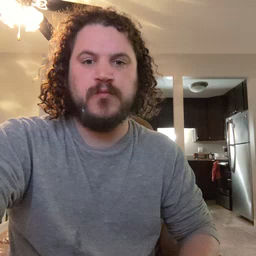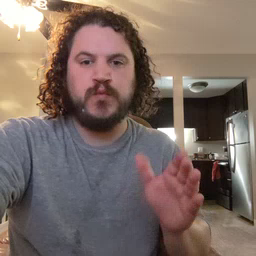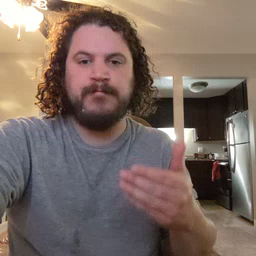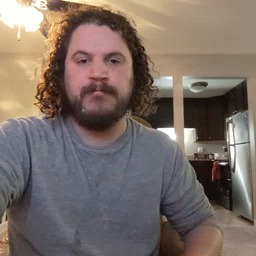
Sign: room